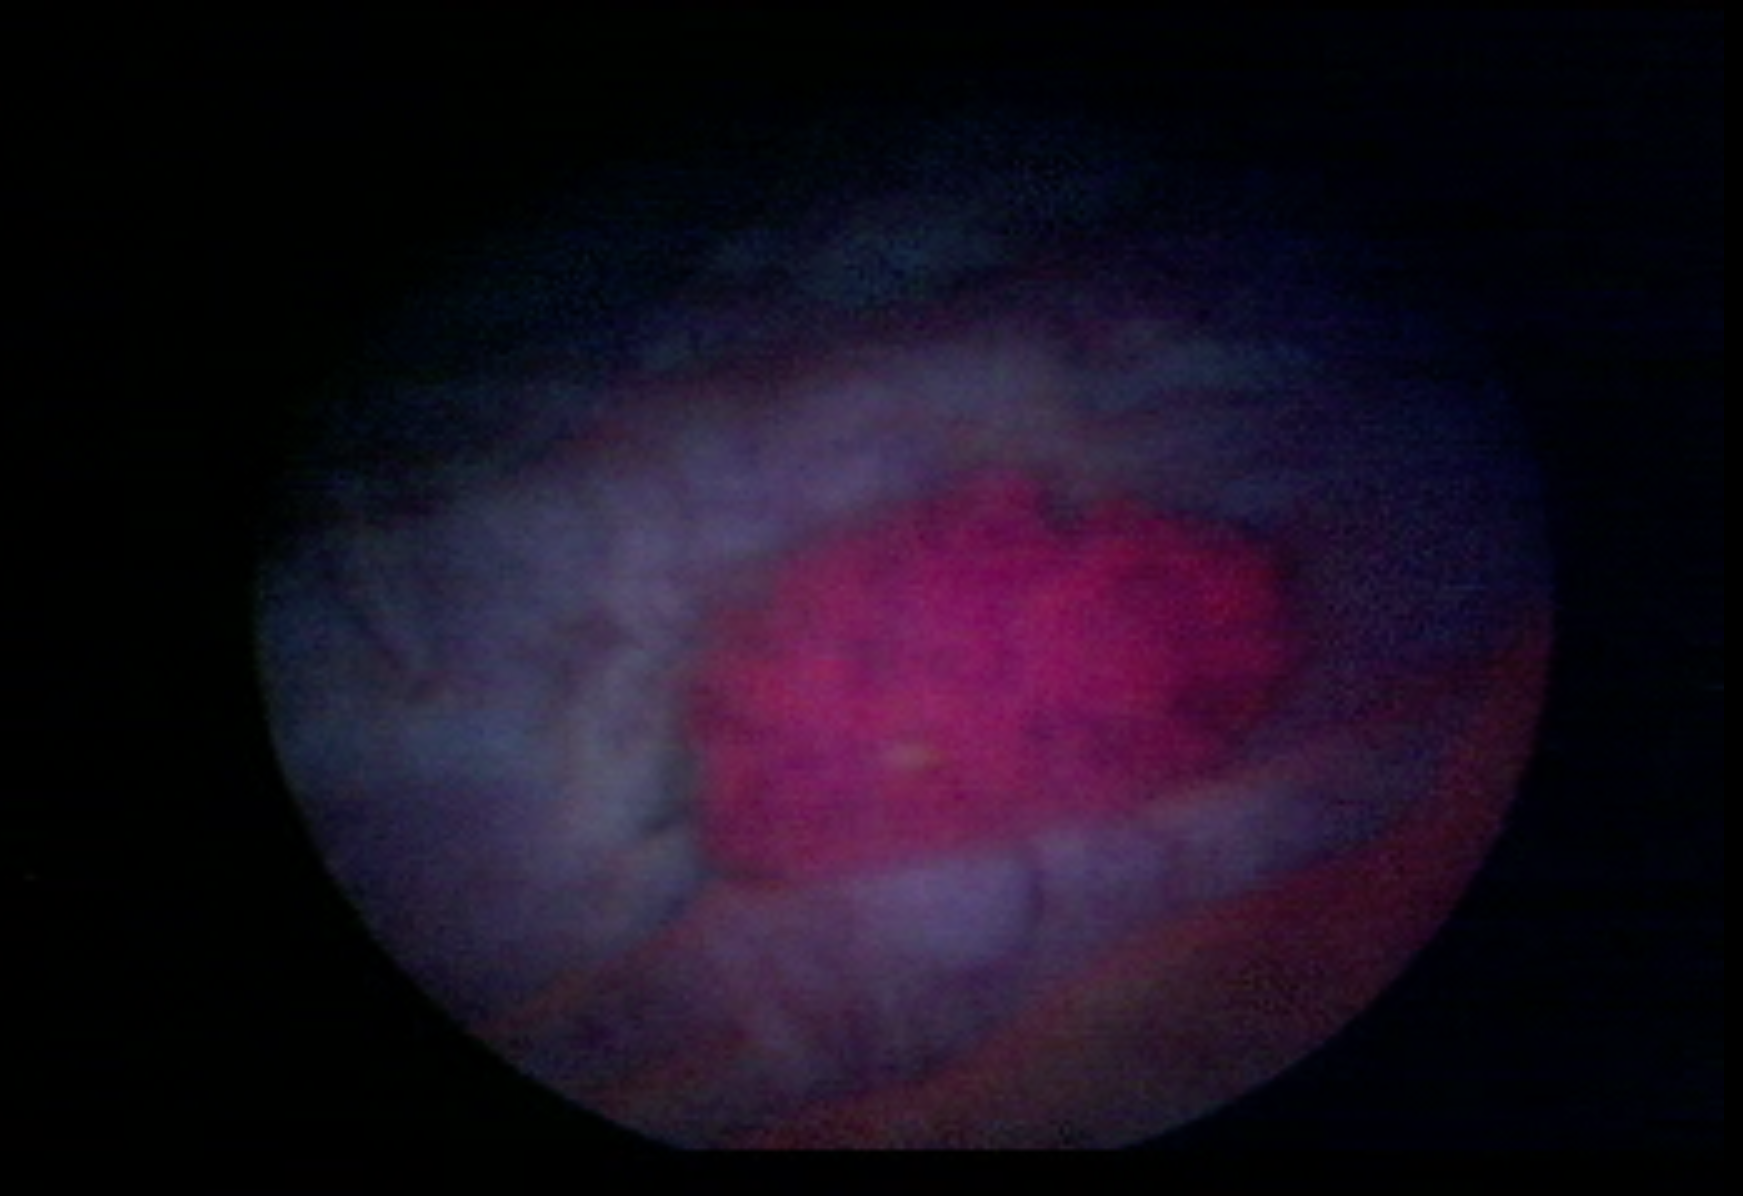
Modality: BLC
Class: Malignant
Subclass: LowGradePapillary
Lesion: L1
Stage: Ta
Morphology: Papillary
Bladder cancer association: Yes